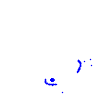
Particle: proton